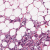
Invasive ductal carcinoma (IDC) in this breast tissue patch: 1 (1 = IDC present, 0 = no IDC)